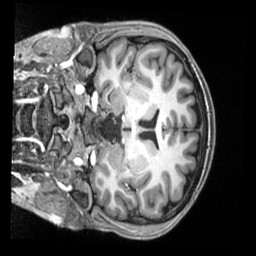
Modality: T1w
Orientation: coronal
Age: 23
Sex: male
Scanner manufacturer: siemens
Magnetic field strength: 3 T
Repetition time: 2.3 s
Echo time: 0.00229 s